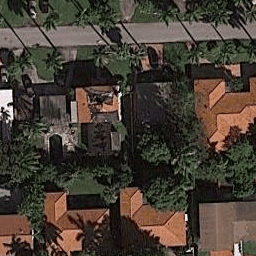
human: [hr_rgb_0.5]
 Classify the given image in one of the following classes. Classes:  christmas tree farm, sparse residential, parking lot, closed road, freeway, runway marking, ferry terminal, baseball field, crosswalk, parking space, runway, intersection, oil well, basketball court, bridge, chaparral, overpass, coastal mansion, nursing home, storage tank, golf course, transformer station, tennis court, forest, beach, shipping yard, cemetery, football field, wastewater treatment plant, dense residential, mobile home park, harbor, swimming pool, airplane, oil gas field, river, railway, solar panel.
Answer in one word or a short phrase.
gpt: coastal mansion